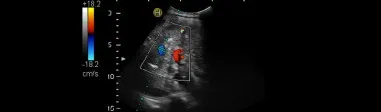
(C) Ultrasound blood flow spectrogram of artificial vessels one week after operation, showing blood flow patency.
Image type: radiology (ultrasound)